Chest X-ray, AP view. Patient: 20 years old, sex F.
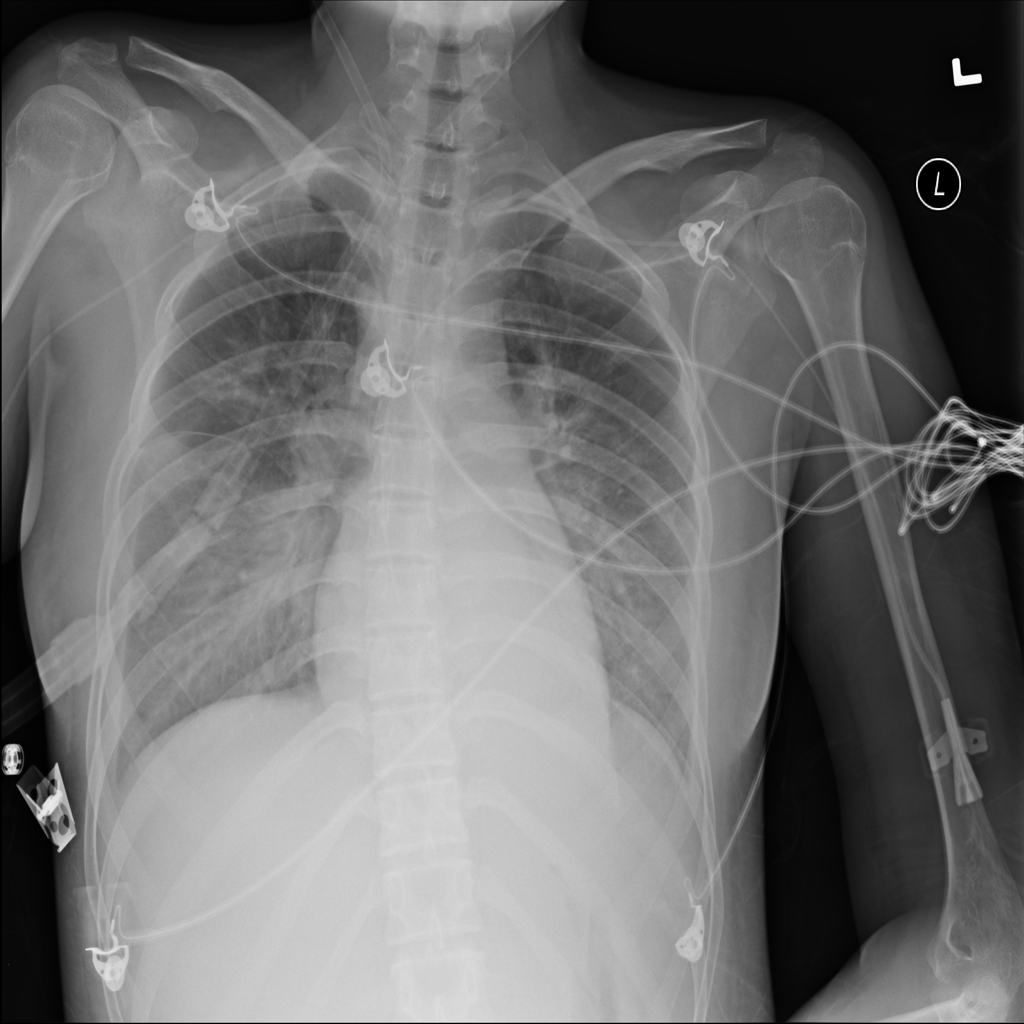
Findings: Infiltration